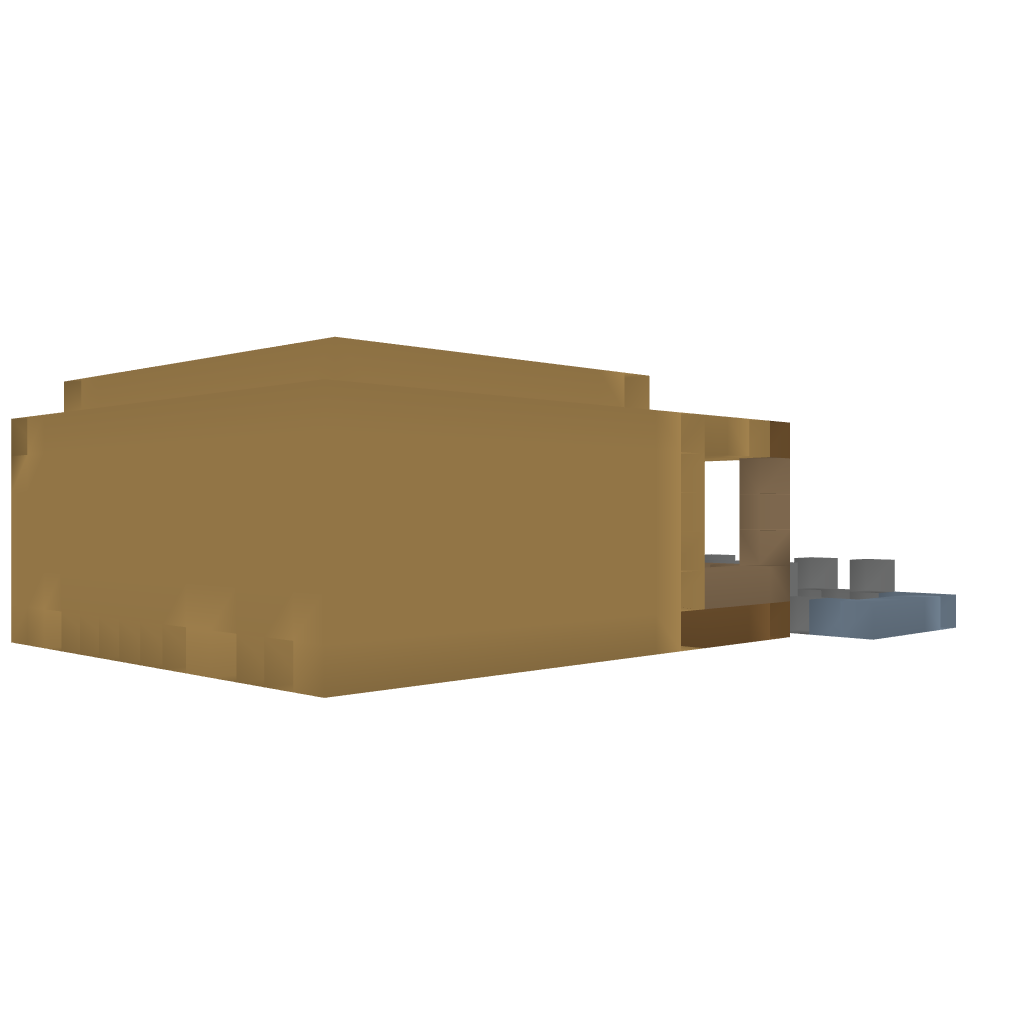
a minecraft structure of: Zombie Survival House